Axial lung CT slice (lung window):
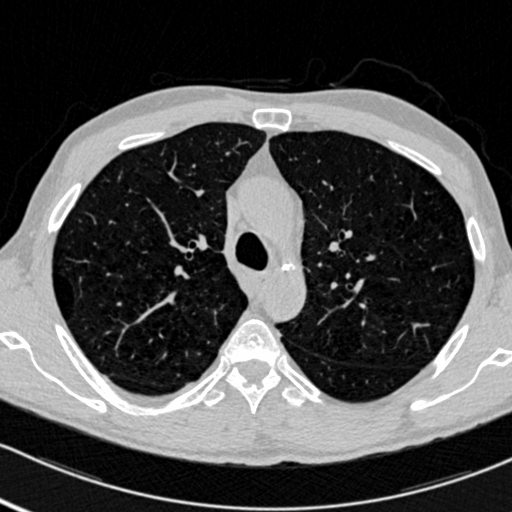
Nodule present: no